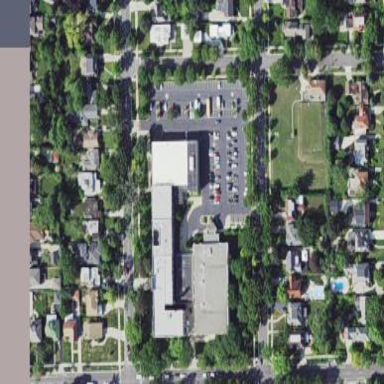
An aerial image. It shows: School.